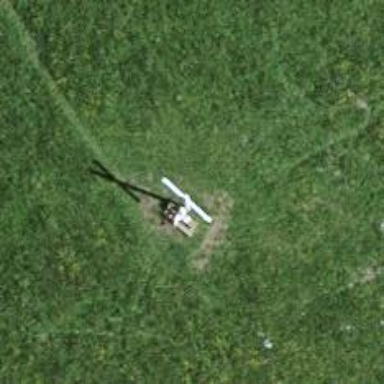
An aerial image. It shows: Historic wayside cross located at viewpoint for tourists.